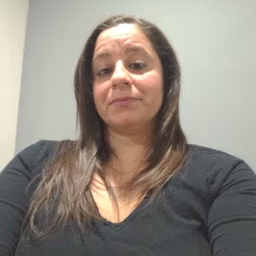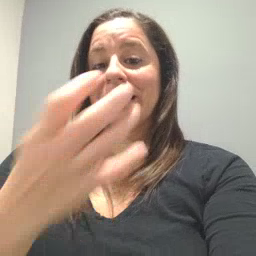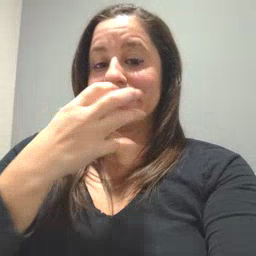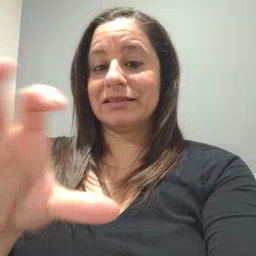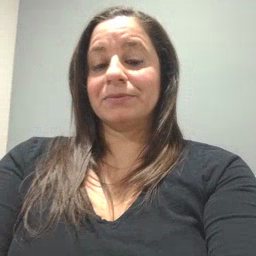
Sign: hot